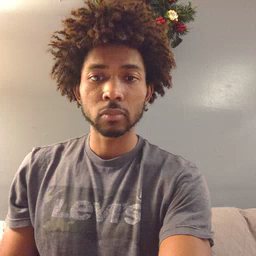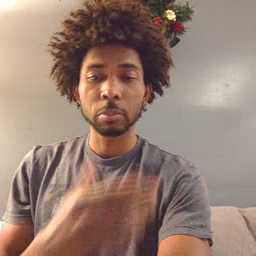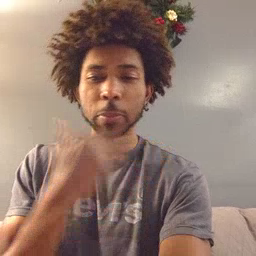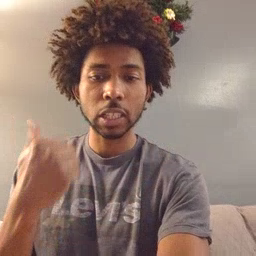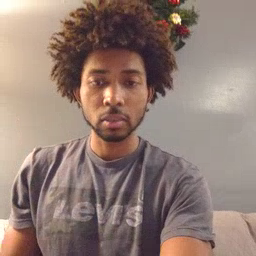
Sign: better